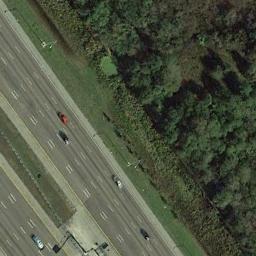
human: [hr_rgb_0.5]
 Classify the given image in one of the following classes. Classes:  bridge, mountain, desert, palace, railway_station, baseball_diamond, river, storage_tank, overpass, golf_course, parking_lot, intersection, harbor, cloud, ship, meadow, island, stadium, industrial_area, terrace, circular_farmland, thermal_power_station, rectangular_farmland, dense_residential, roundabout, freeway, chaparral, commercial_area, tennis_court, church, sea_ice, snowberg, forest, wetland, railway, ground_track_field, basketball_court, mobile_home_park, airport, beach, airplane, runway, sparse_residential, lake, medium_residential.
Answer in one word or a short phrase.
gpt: freeway